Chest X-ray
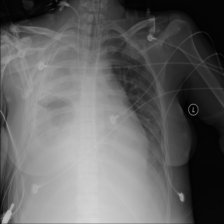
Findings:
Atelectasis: negative
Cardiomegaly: negative
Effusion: negative
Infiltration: negative
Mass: negative
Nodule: negative
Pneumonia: negative
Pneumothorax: negative
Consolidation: negative
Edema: negative
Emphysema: negative
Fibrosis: negative
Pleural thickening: negative
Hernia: negative